Question: I am trying to find bottlenecks in my program (currently in the "low-hanging fruit" stage), and using a profiler I get something like the following:

The thing I see in this is that RtlInitializeExceptionChain takes up the far majority of the time, and functions from my actual program don't even make it onto this top list. I would like to know if anyone knows what RtlInitializeExceptionChain does, how it is called, and how I can reorganize my program to not call it so much?
Some other information about my project: it is a COM API using ATL, and the program being profiled is a "testing" C++ program which consumes this API.
Thanks!
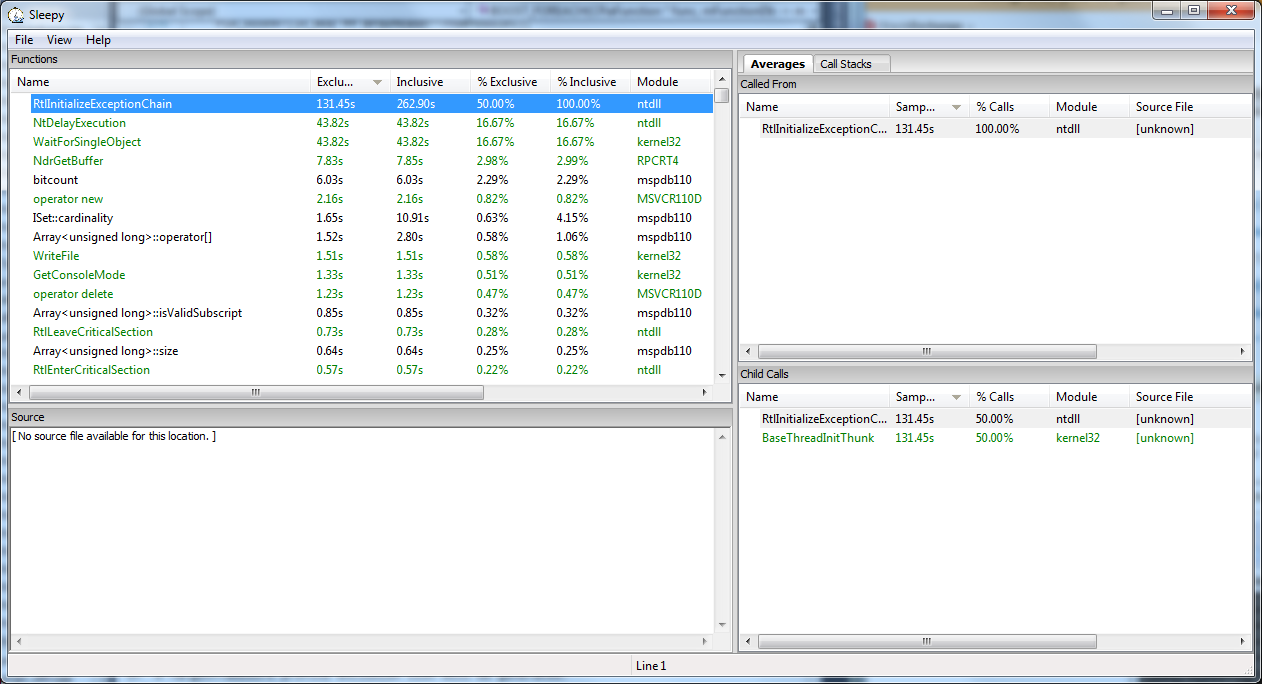
Answer: RtlInitializeExceptionChain is an internal function in the Run-Time Library, a collection of kernel-mode support functions used by kernel-mode drivers and the OS itself. It's kind of the kernel-mode version of the C run-time library.
If your application is 32-bit and you're profiling it on a 64-bit machine, profiling it on a 32-bit machine or building a 64-bit version will probably move RtlInitializeExceptionChain out of the top 10 list since it's always used in thunking.
Otherwise, there's almost certainly nothing you can do about it.